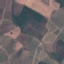
Label: PermanentCrop